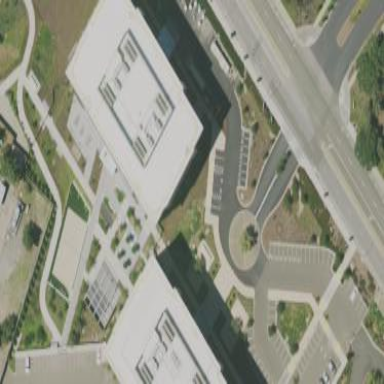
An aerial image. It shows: Commercial building.